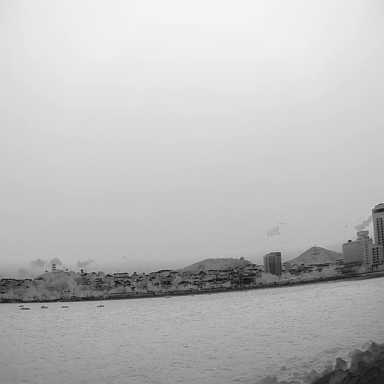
There are five bulk_carriers in the infrared image.